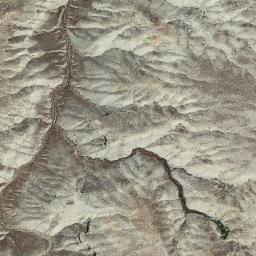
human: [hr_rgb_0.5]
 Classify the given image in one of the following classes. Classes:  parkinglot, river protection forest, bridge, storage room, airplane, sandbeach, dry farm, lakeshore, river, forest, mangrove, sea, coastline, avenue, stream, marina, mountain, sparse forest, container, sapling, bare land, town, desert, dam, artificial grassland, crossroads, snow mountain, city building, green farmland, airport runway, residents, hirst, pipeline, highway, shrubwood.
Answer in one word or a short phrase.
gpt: mountain